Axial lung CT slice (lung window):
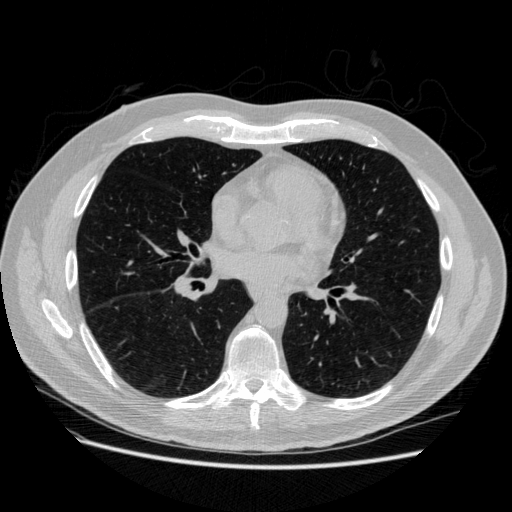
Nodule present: no